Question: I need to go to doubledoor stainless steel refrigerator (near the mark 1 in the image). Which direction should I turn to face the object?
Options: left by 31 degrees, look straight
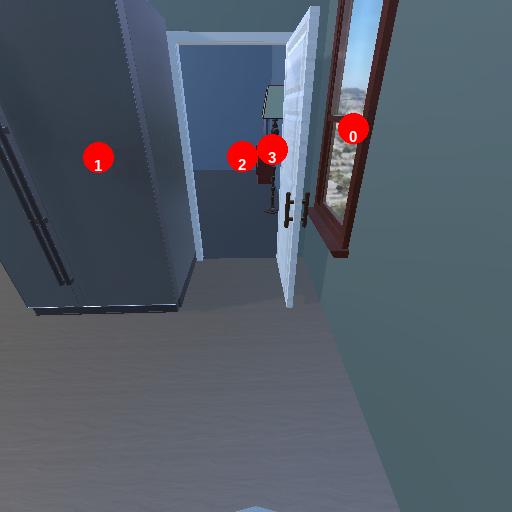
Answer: left by 31 degrees